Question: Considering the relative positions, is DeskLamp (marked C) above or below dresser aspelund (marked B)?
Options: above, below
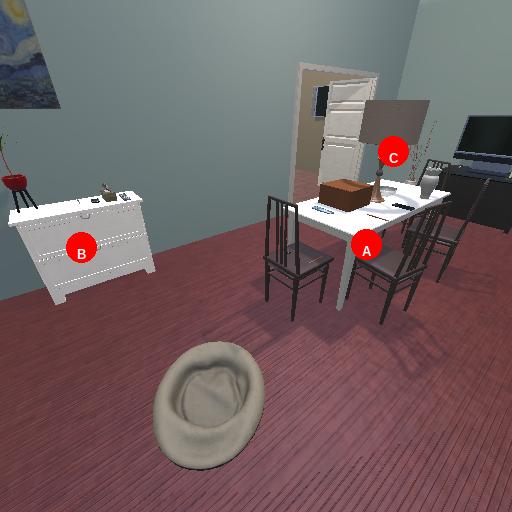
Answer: above